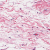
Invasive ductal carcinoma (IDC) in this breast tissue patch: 0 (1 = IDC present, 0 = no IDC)